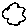
Label: cloud